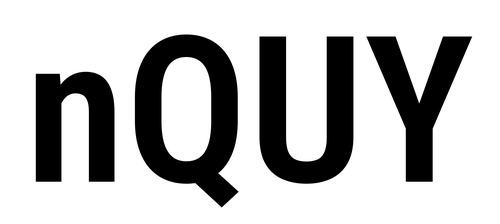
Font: Roboto_Condensed_SemiBold